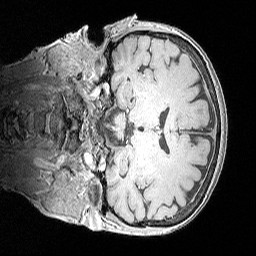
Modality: MP2RAGE
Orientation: coronal
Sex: female
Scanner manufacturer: siemens
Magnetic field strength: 3 T
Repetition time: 5 s
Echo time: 0.00292 s